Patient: sex F, age 63
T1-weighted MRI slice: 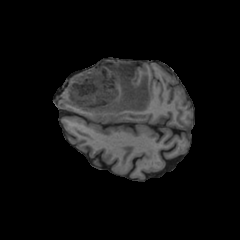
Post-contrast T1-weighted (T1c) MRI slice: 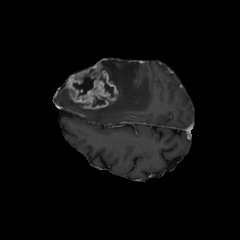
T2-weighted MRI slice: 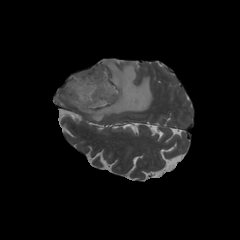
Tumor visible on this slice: yes
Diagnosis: Glioblastoma, IDH-wildtype
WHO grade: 4